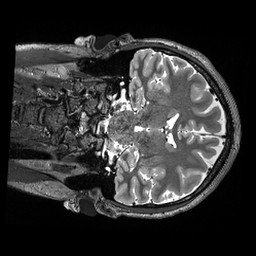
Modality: T2w
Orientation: coronal
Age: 24
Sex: male
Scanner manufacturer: siemens
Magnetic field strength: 3 T
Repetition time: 3.2 s
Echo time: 0.564 s